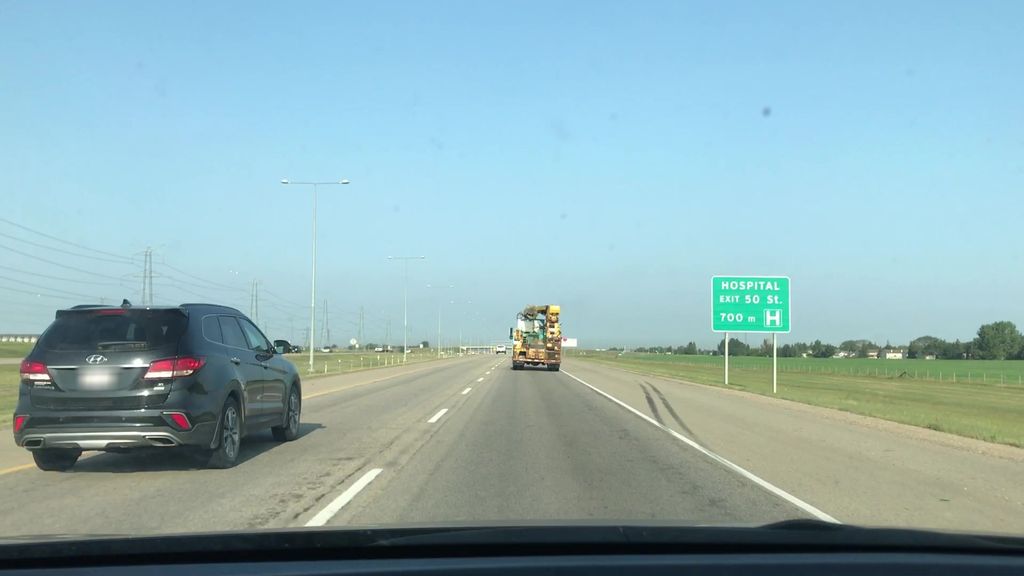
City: edmonton